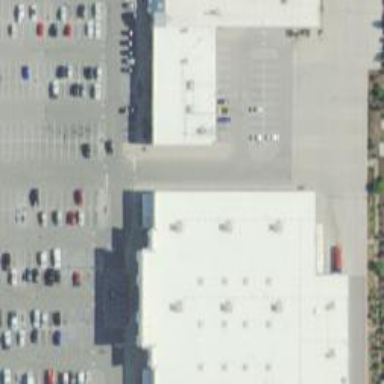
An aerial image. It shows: Parking space is available.